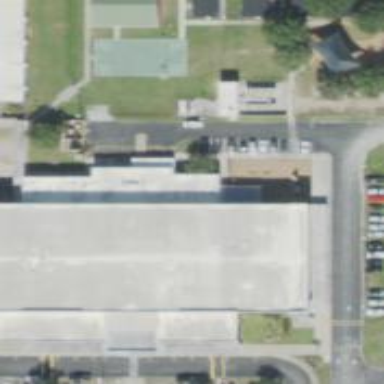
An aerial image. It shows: School building.